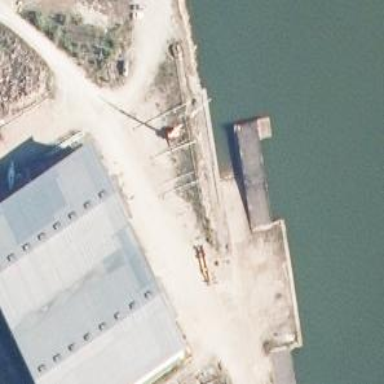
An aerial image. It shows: Slipway on leisure land.